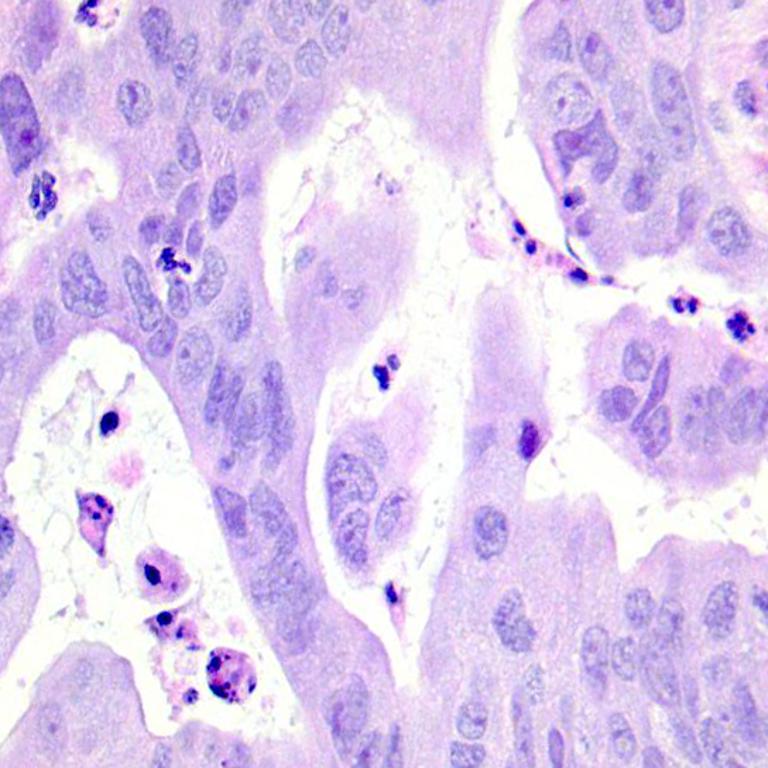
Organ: colon
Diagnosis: adenocarcinomas